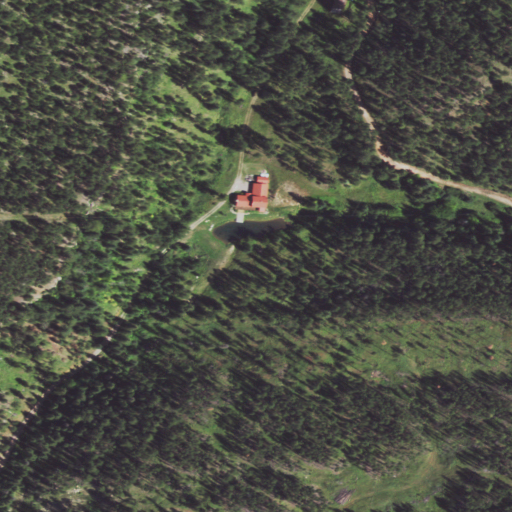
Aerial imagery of valley in Wyoming named Dry Parmlee Canyon containing evergreen forest and open development